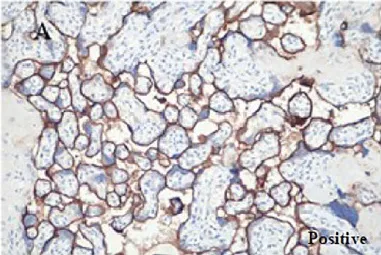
Immunohistochemical staining for detecting PD-L1 expression. PD-L1 is positively expressed in patient's surgical specimens (tumor proportion score, TPS=30%; combined positive score, CPS=35; PD-L1 expression was determined using Tumor Proportion Score (TPS), the proportion of viable tumor cells showing partial or complete membrane PD-L1 staining at any intensity. PD-L1 expression was also defined using Combined Positive Score (CPS) by dividing the number of PD-L1-stained cells with the total number of viable tumor cells and multiplying by 100). Staining is performed using a Dako 22C3 assay kit following the manufacturer's instructions. Positive.
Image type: pathology (immunostaining)